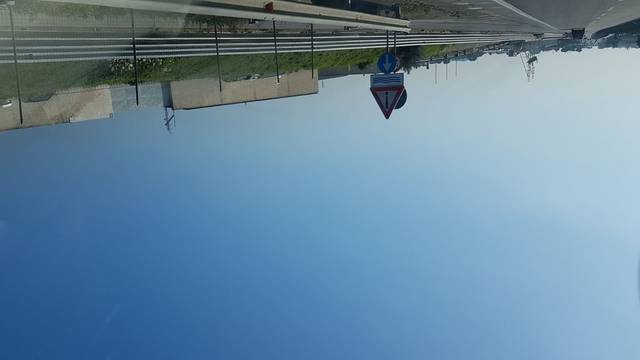
Region: Italy
Coordinates: 40.642, 17.915